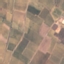
Land use / land cover: PermanentCrop